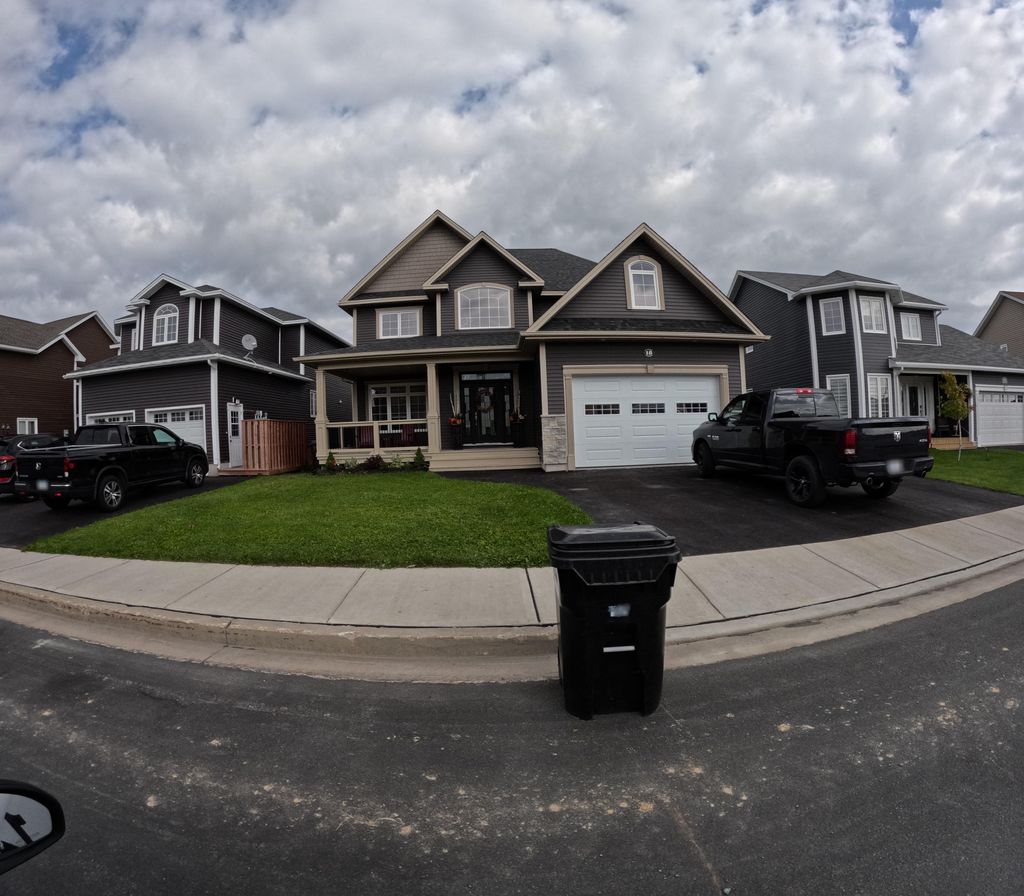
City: st_johns